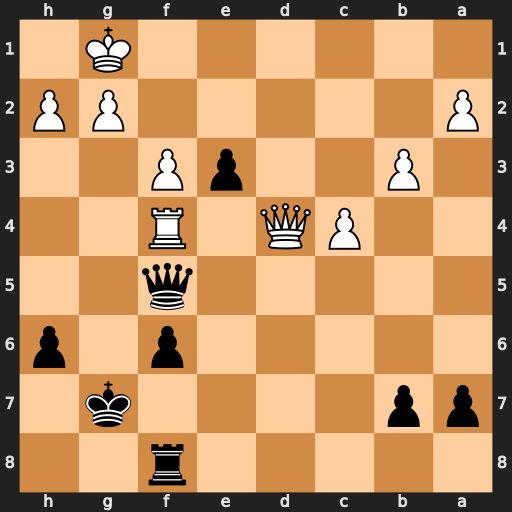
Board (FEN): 5r2/pp4k1/5p1p/5q2/2PQ1R2/1P2pP2/P5PP/6K1
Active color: b
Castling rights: -
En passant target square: -
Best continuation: Qb1+ Qd1 Qxd1#